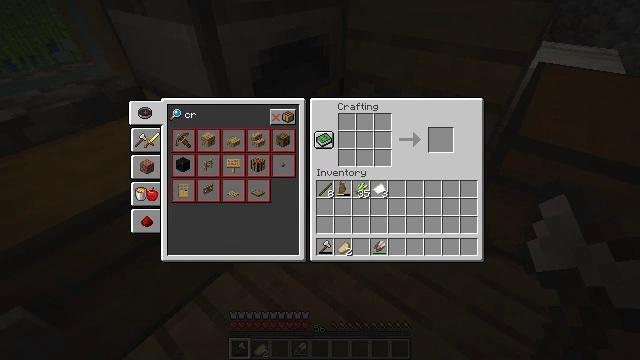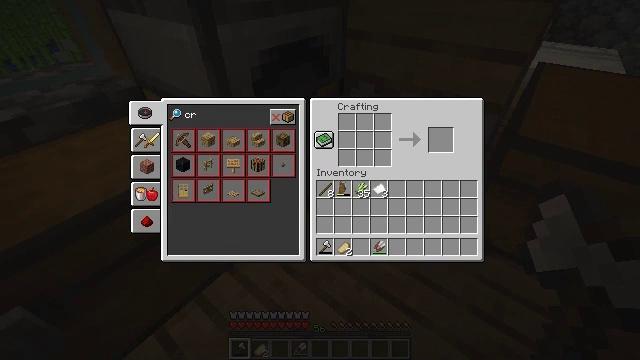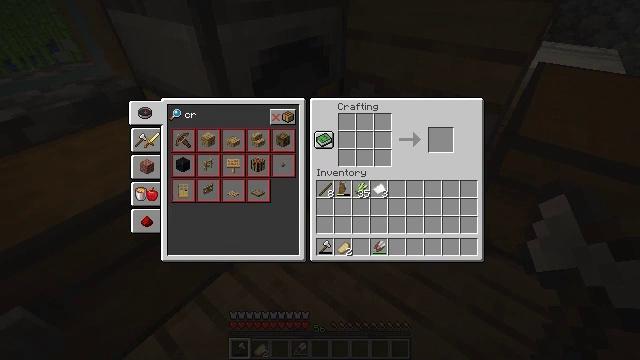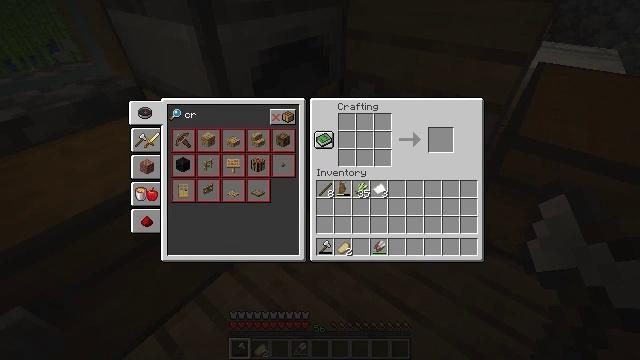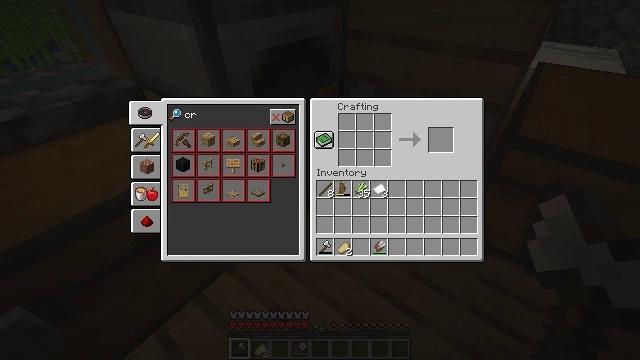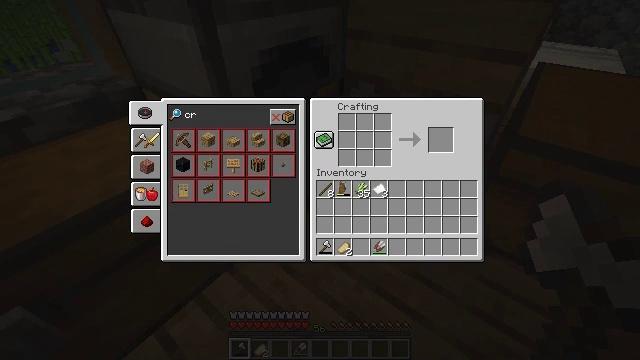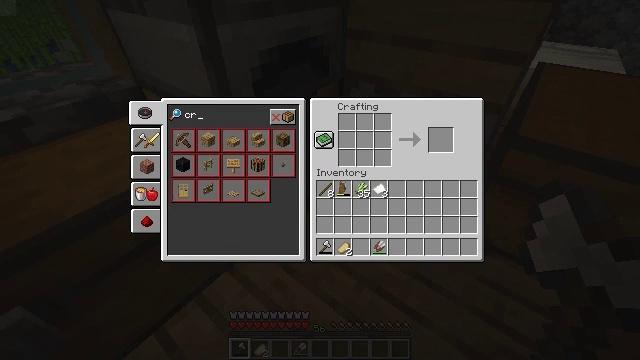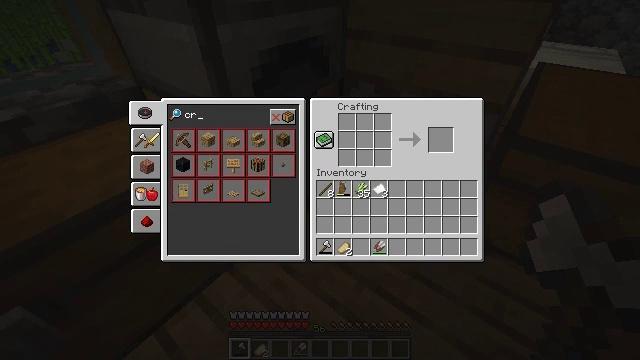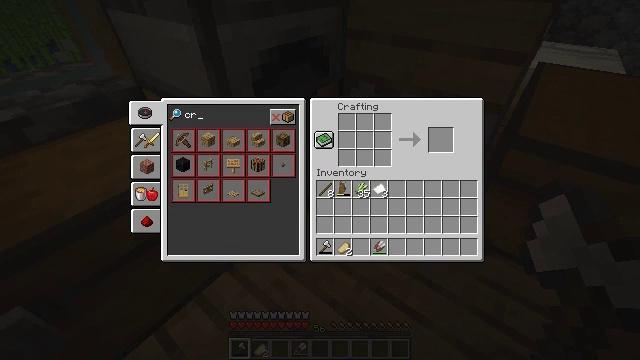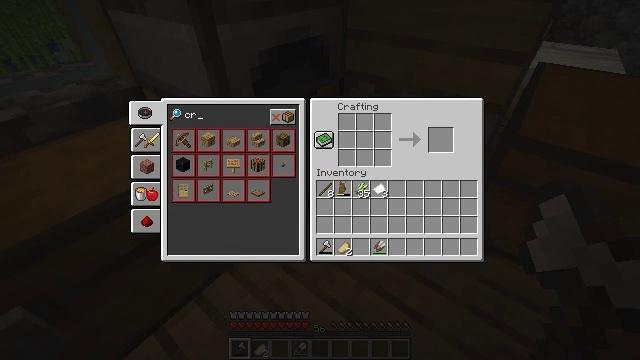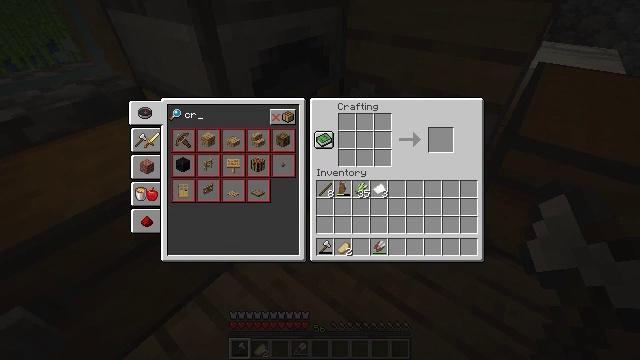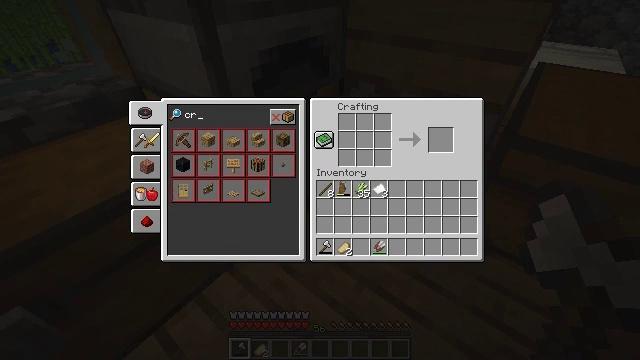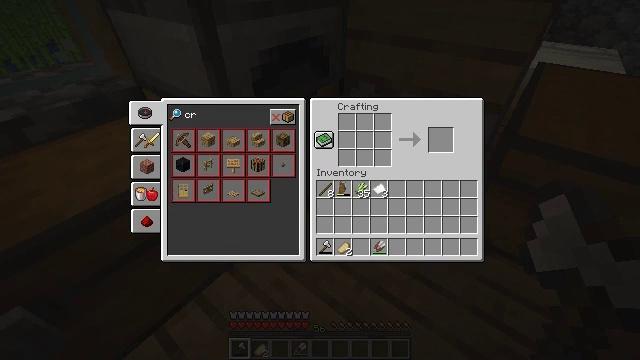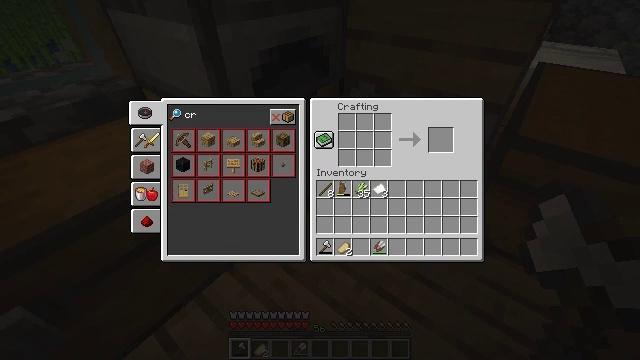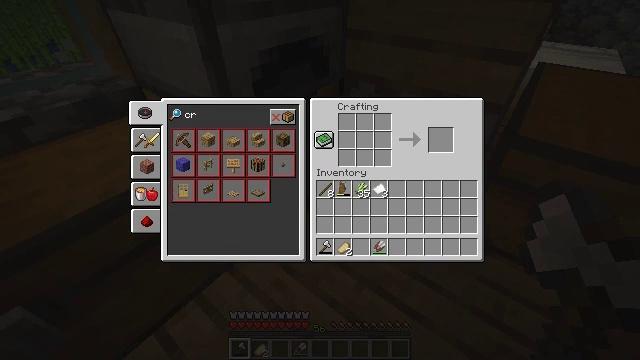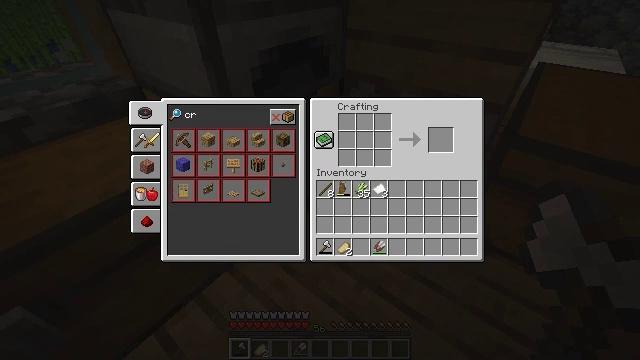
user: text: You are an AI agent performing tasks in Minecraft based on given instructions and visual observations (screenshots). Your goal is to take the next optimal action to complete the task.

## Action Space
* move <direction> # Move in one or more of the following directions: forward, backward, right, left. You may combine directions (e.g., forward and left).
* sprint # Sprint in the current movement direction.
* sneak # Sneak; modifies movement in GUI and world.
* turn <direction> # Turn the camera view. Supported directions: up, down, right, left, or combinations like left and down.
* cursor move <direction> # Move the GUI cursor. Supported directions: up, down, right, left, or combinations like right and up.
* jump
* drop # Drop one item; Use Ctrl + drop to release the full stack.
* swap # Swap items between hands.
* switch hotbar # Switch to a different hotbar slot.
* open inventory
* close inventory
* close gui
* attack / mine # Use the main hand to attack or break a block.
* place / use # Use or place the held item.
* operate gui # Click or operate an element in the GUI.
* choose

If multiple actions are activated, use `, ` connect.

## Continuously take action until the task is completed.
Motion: motion action
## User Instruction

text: Create a cartography table in the crafting grid.
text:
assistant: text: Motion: no_op
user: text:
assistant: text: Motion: no_op
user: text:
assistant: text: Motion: no_op
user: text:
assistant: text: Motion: no_op
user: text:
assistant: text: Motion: no_op
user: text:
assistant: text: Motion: no_op
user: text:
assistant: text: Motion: no_op
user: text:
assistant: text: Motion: no_op
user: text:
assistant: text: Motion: no_op
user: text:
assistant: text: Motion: no_op
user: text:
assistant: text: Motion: no_op
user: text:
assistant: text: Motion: no_op
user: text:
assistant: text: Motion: no_op
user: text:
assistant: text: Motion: no_op
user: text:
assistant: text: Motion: no_op
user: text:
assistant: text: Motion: no_op
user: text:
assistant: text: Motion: no_op
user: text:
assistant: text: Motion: no_op
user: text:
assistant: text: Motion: no_op
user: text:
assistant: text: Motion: no_op
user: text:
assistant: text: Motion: no_op
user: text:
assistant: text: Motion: move left
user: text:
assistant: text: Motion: move left
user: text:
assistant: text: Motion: move left
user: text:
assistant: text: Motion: move left
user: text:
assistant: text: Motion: move left
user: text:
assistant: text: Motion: no_op
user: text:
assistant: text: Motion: no_op
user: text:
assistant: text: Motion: no_op
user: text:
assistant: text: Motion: no_op